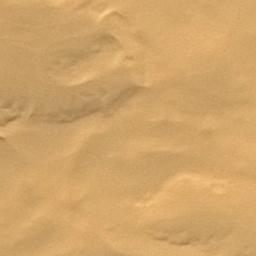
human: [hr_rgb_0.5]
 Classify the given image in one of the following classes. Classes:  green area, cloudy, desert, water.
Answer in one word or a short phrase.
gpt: desert